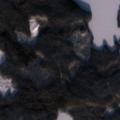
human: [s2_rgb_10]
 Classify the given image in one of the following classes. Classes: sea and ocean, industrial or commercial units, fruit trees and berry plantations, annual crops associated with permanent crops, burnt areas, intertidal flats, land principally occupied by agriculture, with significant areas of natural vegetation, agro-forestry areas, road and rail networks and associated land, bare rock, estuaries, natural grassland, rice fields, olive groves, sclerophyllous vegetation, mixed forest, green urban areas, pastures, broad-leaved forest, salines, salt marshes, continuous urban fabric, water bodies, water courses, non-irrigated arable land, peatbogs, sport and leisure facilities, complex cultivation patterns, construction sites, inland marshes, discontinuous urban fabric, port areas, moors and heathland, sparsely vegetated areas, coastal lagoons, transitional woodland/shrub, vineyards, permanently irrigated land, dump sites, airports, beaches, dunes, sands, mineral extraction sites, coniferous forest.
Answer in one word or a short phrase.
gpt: coniferous forest, water bodies